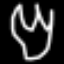
Label: fork